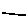
Label: line